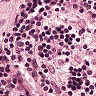
Metastatic tissue present: no